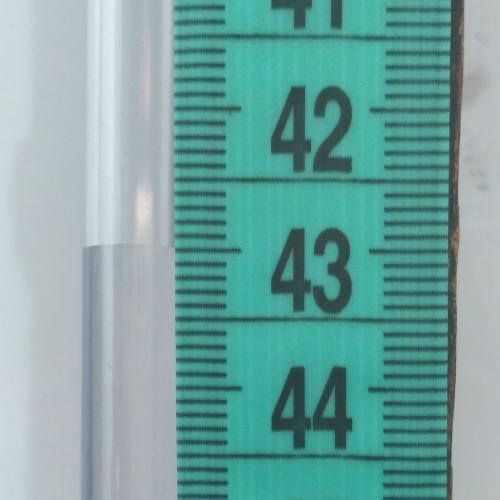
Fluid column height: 43.0 cm